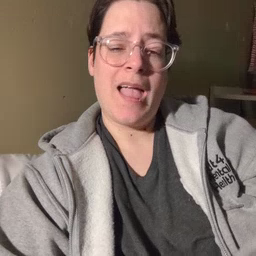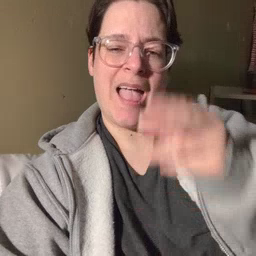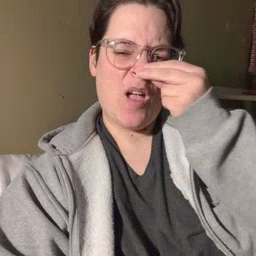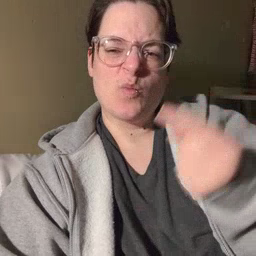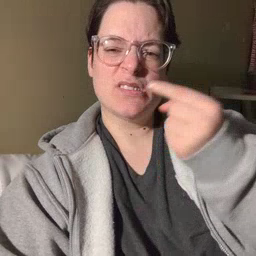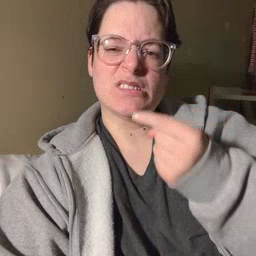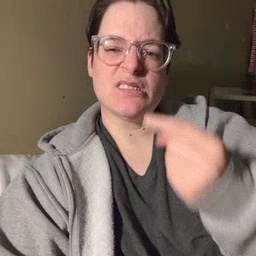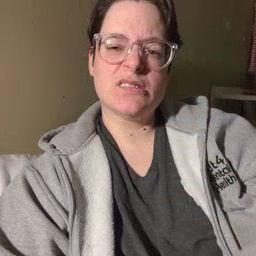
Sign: owie